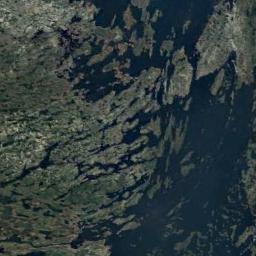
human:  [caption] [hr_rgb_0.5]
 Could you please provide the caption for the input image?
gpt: Half of this wetland is flooded .

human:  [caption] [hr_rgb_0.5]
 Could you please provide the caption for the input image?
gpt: The wetland consists of bare land, Green plants and water .

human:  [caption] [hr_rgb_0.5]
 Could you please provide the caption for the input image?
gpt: There is a large land mixed with green and brown in the river in a wetland .

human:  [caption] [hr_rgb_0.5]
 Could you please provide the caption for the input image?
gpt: Many waters of different sizes are surrounded by wetlands .

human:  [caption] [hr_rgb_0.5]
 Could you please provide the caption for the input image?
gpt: There are many water areas on the wetland .